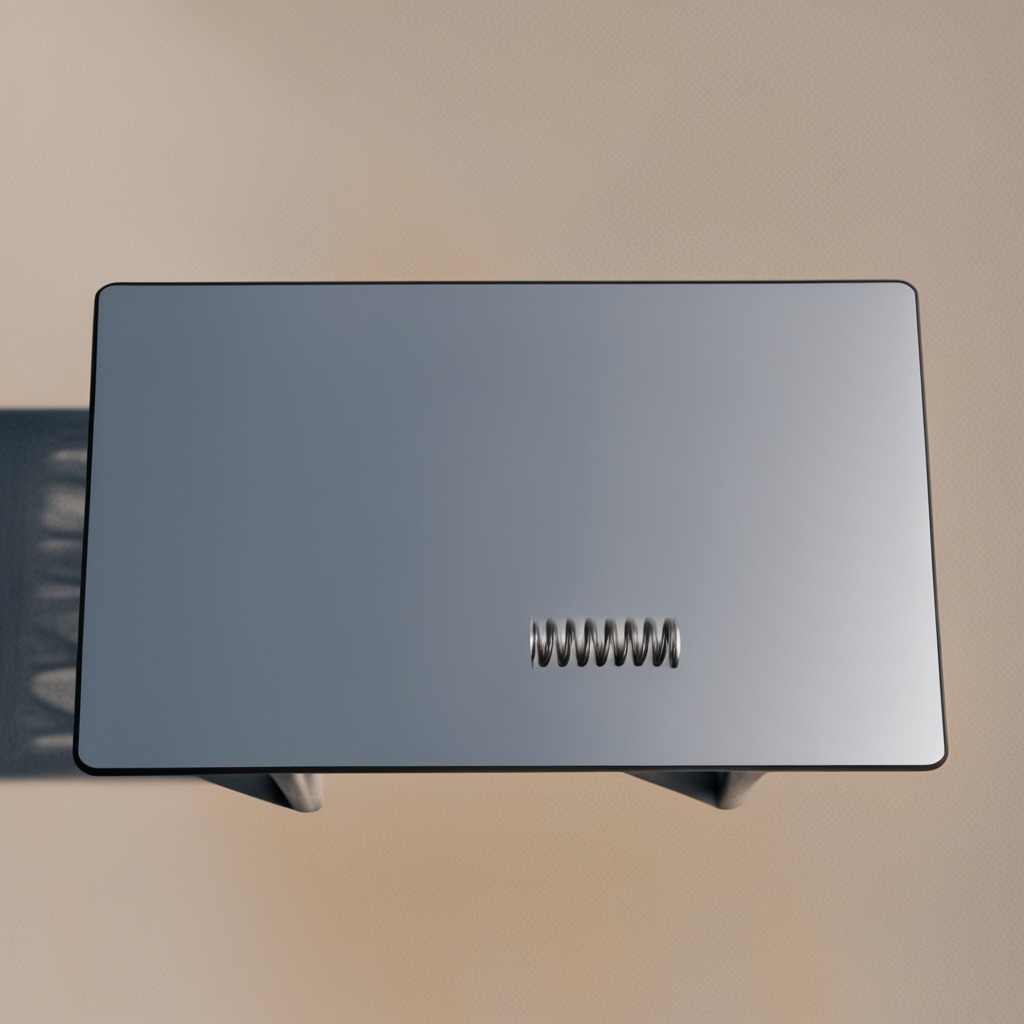
A coiled metal spring lies on the table.